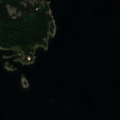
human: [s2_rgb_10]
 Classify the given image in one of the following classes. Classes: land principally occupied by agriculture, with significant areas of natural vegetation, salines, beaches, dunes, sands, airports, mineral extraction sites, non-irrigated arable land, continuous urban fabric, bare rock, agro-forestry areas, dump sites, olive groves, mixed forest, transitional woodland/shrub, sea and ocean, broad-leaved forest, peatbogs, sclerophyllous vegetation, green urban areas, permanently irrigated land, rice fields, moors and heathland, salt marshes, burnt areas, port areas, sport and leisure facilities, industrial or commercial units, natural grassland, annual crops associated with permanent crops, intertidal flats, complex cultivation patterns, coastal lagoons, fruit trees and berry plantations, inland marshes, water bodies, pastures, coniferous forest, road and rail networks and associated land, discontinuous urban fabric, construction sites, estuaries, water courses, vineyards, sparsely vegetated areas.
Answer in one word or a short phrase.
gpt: coniferous forest, sea and ocean